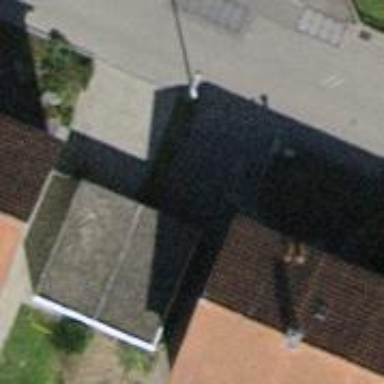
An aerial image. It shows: Garage building.